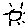
Label: sun